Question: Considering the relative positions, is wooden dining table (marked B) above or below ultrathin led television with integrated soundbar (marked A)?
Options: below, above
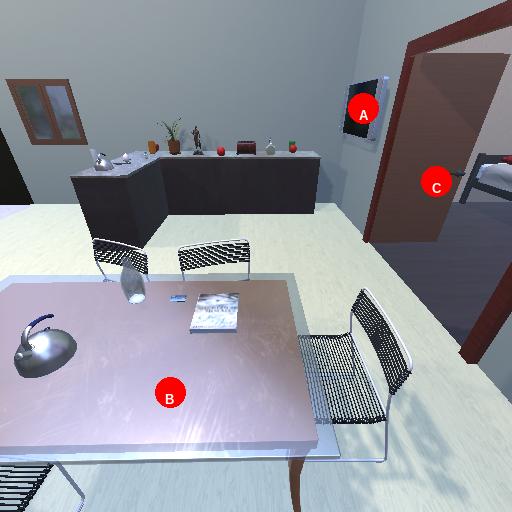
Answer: below